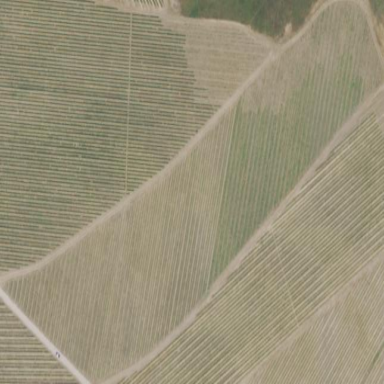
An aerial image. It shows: Vineyard where grapes are grown.